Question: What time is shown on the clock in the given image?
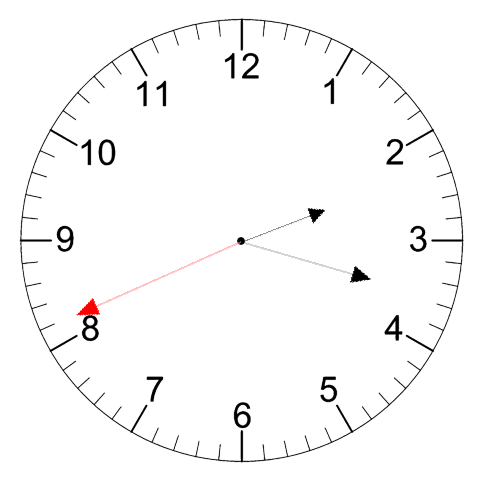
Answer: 02:17:41